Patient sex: M
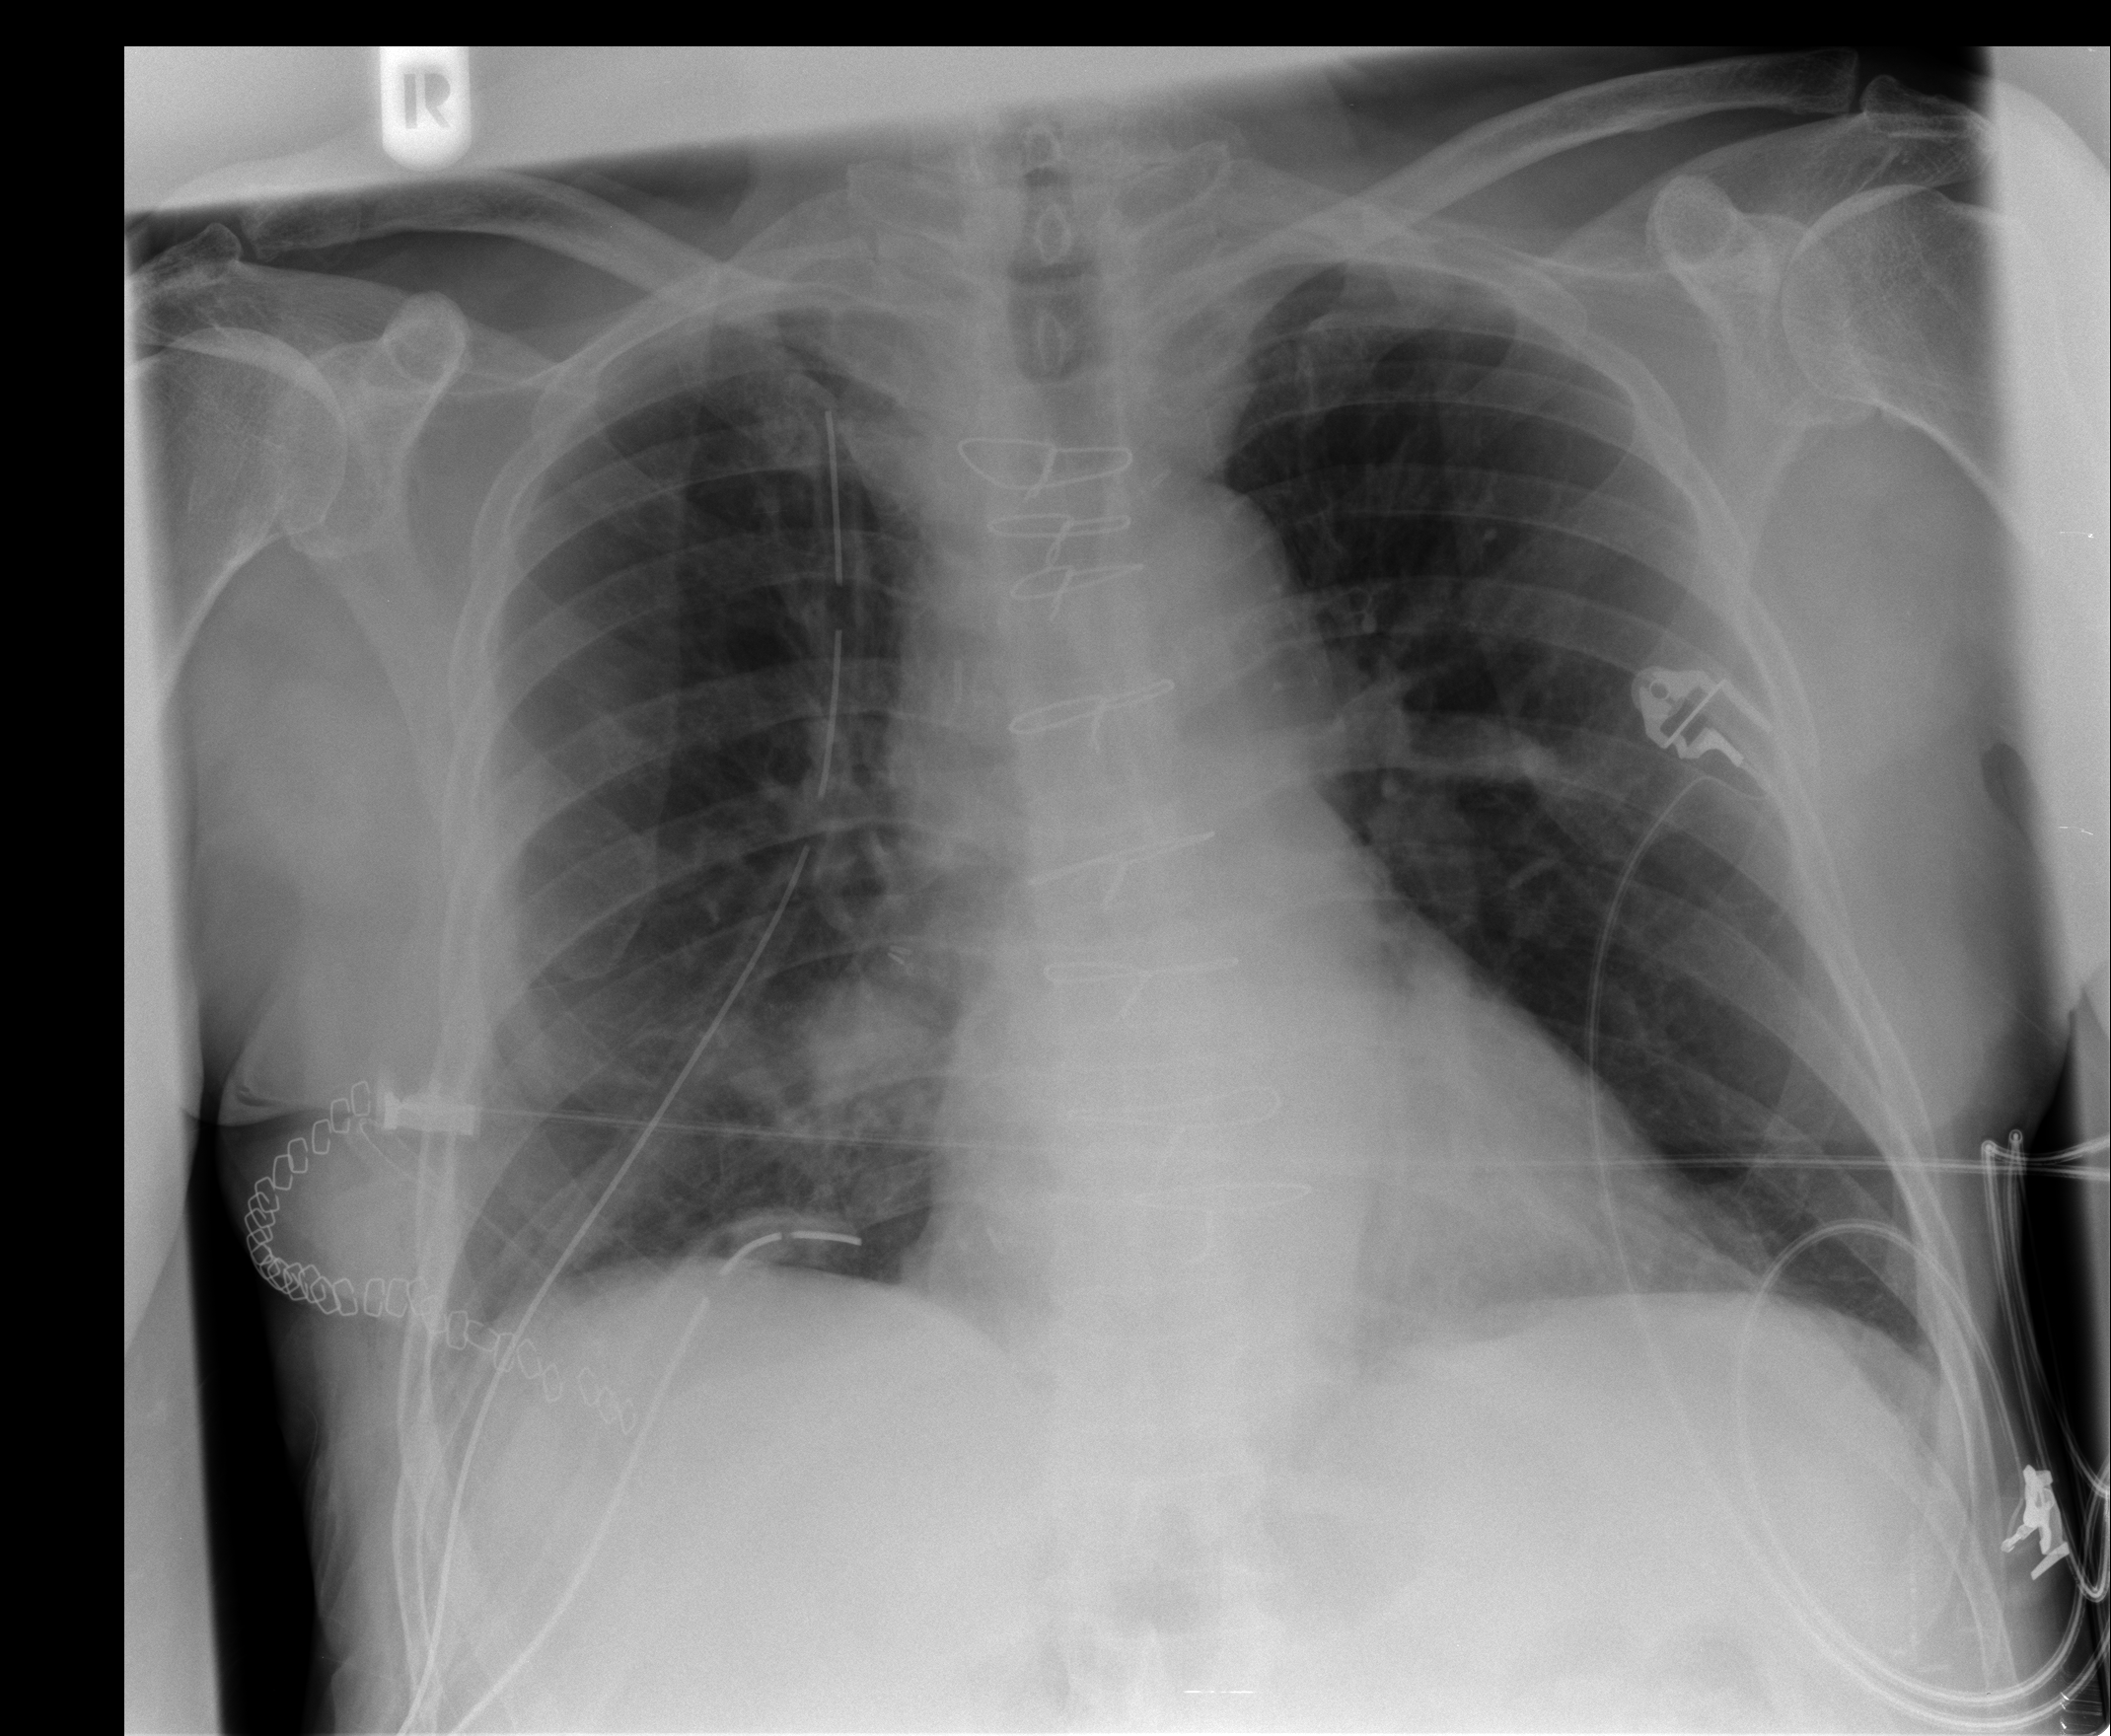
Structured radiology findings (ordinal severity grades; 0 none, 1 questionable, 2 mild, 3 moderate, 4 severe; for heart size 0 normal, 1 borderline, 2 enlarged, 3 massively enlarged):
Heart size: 0
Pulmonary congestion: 1
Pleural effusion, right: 0
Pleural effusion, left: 0
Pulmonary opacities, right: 0
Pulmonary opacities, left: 0
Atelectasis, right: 2
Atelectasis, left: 0